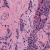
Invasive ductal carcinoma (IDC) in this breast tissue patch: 1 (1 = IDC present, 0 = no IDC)